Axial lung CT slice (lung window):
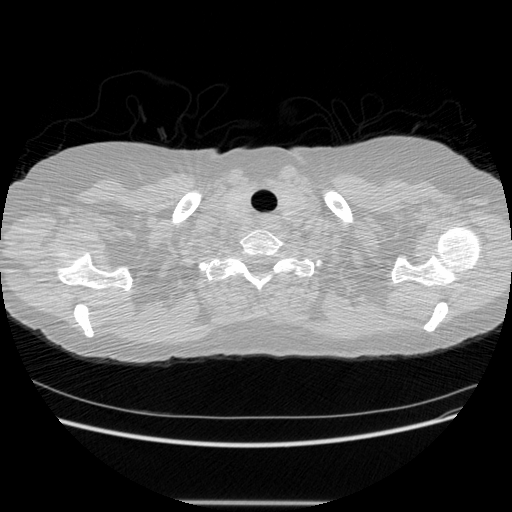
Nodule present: no